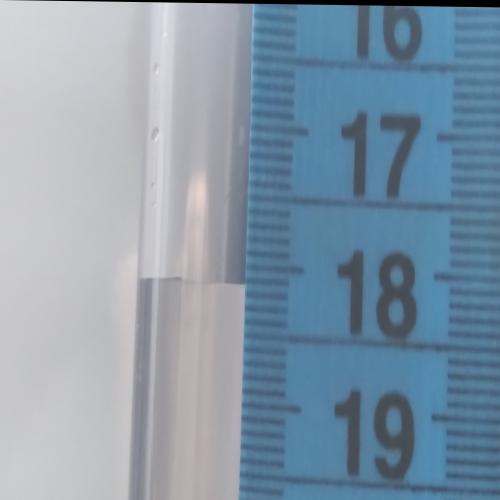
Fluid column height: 18.1 cm